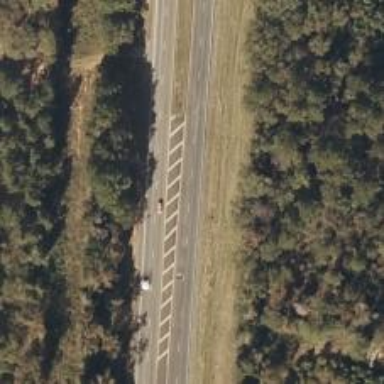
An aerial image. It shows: Asphalt dual carriageway classified as trunk highway.